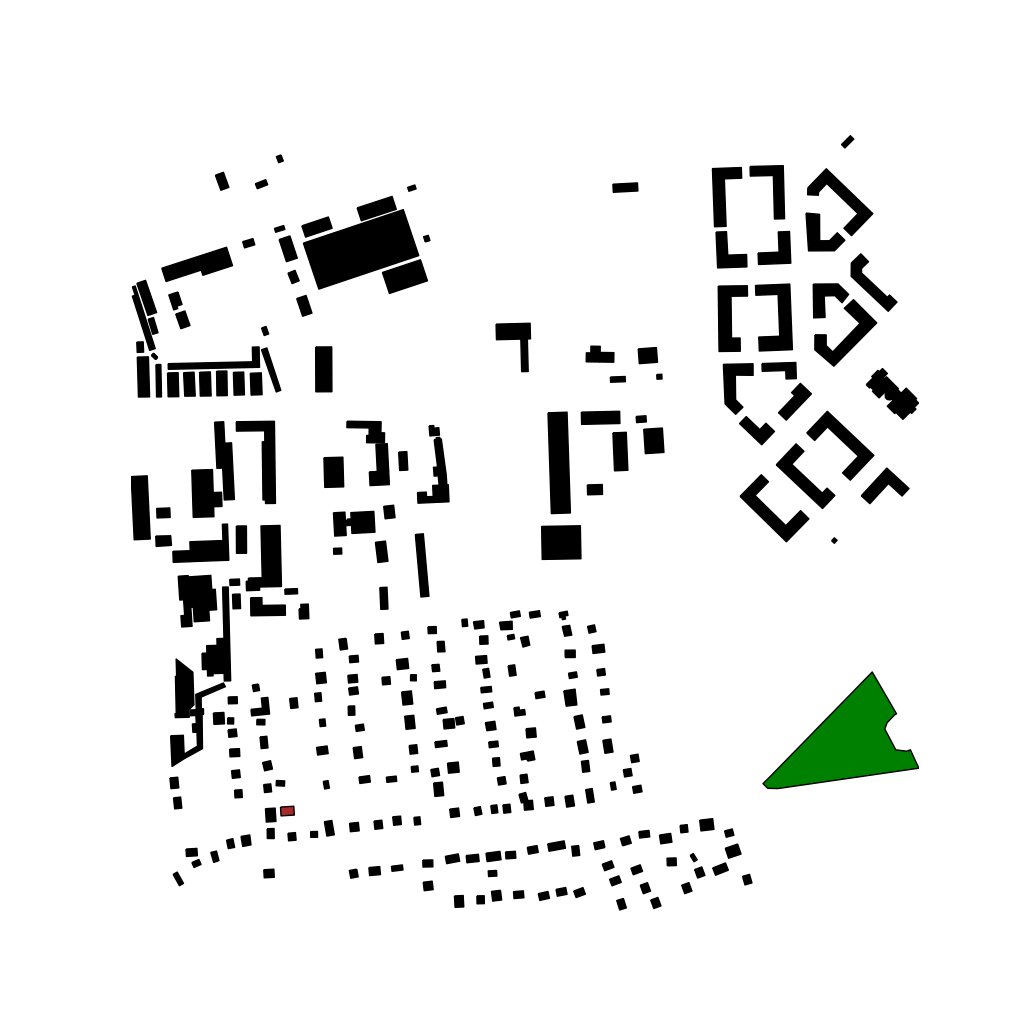
Tags: overhead vector_map, business, industrial, recreation, residential, modern, soviet, individual_rise, low_rise, medium_rise, density_1, Building, Facility, Park, 1.0 km²